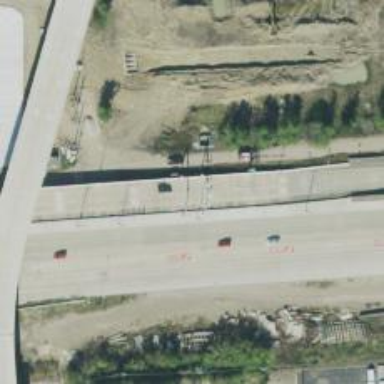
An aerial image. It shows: Toll gantry on the road.